Question: Using Networkx in Python, I'm trying to visualise how different movie critics are biased towards certain production companies. To show this in a graph, my idea is to fix the position of each production-company-node to an individual location in a circle, and then use the spring_layout algorithm to position the remaining movie-critic-nodes, such that one can easily see how some critics are drawn more towards certain production companies.
My problem is that I can't seem to fix the initial position of the production-company-nodes. Surely, I can fix their position but then it is just random, and I don't want that - I want them in a circle. I can calculate the position of all nodes and afterwards set the position of the production-company-nodes, but this beats the purpose of using a spring_layout algorithm and I end up with something wacky like:

Any ideas on how to do this right?
Currently my code does this:
'''
def get_coordinates_in_circle(n):
return_list = []
for i in range(n):
theta = float(i)/n*2*3.141592654
x = np.cos(theta)
y = np.sin(theta)
return_list.append((x,y))
return return_list
G_pc = nx.Graph()
G_pc.add_edges_from(edges_2212)
fixed_nodes = []
for n in G_pc.nodes():
if n in production_companies:
fixed_nodes.append(n)
pos = nx.spring_layout(G_pc,fixed=fixed_nodes)
circular_positions = get_coordinates_in_circle(len(dps_2211))
i = 0
for p in pos.keys():
if p in production_companies:
pos[p] = circular_positions[i]
i += 1
colors = get_node_colors(G_pc, "gender")
nx.draw_networkx_nodes(G_pc, pos, cmap=plt.get_cmap('jet'), node_color=colors, node_size=50, alpha=0.5)
nx.draw_networkx_edges(G_pc,pos, alpha=0.01)
plt.show()
'''
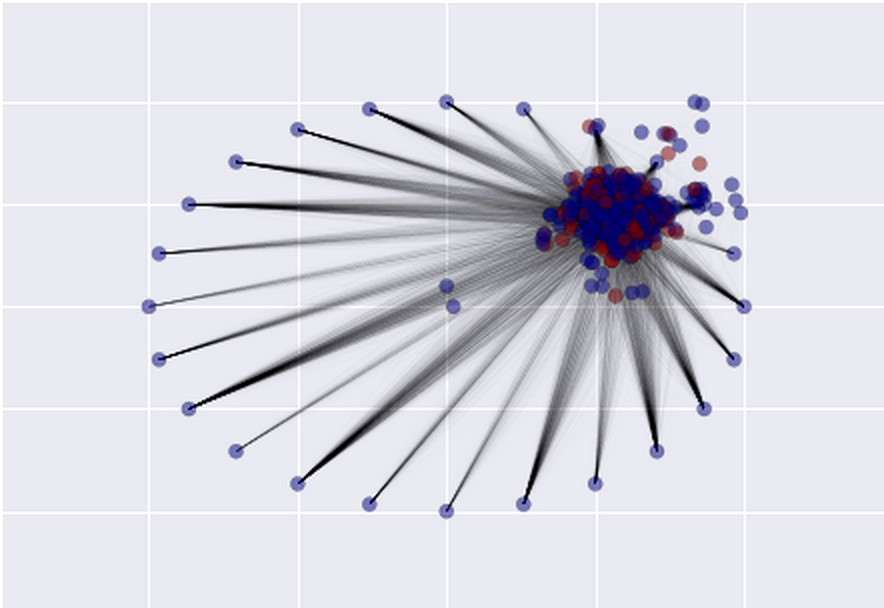
Answer: To create a graph and set a few positions:
'''
import networkx as nx
G=nx.Graph()
G.add_edges_from([(1,2),(2,3),(3,1),(1,4)]) #define G
fixed_positions = {1:(0,0),2:(-1,2)}#dict with two of the positions set
fixed_nodes = fixed_positions.keys()
pos = nx.spring_layout(G,pos=fixed_positions, fixed = fixed_nodes)
nx.draw_networkx(G,pos)
'''

Your problem appears to be that you calculate the positions of all the nodes before you set the positions of the fixed nodes.
Move 'pos = nx.spring_layout(G_pc,fixed=fixed_nodes)' to after you set 'pos[p]' for the fixed nodes, and change it to 'pos = nx.spring_layout(G_pc,pos=pos,fixed=fixed_nodes)'
The 'dict' 'pos' stores the coordinates of each node. You should have a quick look at <URL>. In particular,
> : dict or None optional (default=None).
Initial positions for nodes as a dictionary with node as keys and values as a list or tuple. If None, then nuse random initial positions. : list or None optional (default=None).
Nodes to keep fixed at initial position.
list or None optional (default=None)
You're telling it to keep those nodes fixed at their initial position, but you haven't told them what that initial position should be. So I would believe it takes a random guess for that initial position, and holds it fixed. However, when I test this, it looks like I run into an error. It appears that if I tell (my version of) networkx to hold nodes in '[1,2]' as fixed, but I don't tell it what their positions are, I get an error (at bottom of this answer). So I'm surprised your code is running.
---
For some other improvements to the code using list comprehensions:
'''
def get_coordinates_in_circle(n):
thetas = [2*np.pi*(float(i)/n) for i in range(n)]
returnlist = [(np.cos(theta),np.sin(theta)) for theta in thetas]
return return_list
G_pc = nx.Graph()
G_pc.add_edges_from(edges_2212)
circular_positions = get_coordinates_in_circle(len(dps_2211))
#it's not clear to me why you don't define circular_positions after
#fixed_nodes with len(fixed_nodes) so that they are guaranteed to
#be evenly spaced.
fixed_nodes = [n for n in G_pc.nodes() if n in production_companies]
pos = {}
for i,p in enumerate(fixed_nodes):
pos[p] = circular_positions[i]
colors = get_node_colors(G_pc, "gender")
pos = nx.spring_layout(G_pc,pos=pos, fixed=fixed_nodes)
nx.draw_networkx_nodes(G_pc, pos, cmap=plt.get_cmap('jet'), node_color=colors, node_size=50, alpha=0.5)
nx.draw_networkx_edges(G_pc,pos, alpha=0.01)
plt.show()
'''
---
Here's the error I see:
'''
import networkx as nx
G=nx.Graph()
G.add_edge(1,2)
pos = nx.spring_layout(G, fixed=[1,2])
---------------------------------------------------------------------------
UnboundLocalError Traceback (most recent call last)
<ipython-input-4-e9586af20cc2> in <module>()
----> 1 pos = nx.spring_layout(G, fixed=[1,2])
.../networkx/drawing/layout.pyc in fruchterman_reingold_layout(G, dim, k, pos, fixed, iterations, weight, scale)
253 # We must adjust k by domain size for layouts that are not near 1x1
254 nnodes,_ = A.shape
--> 255 k=dom_size/np.sqrt(nnodes)
256 pos=_fruchterman_reingold(A,dim,k,pos_arr,fixed,iterations)
257 if fixed is None:
UnboundLocalError: local variable 'dom_size' referenced before assignment
'''